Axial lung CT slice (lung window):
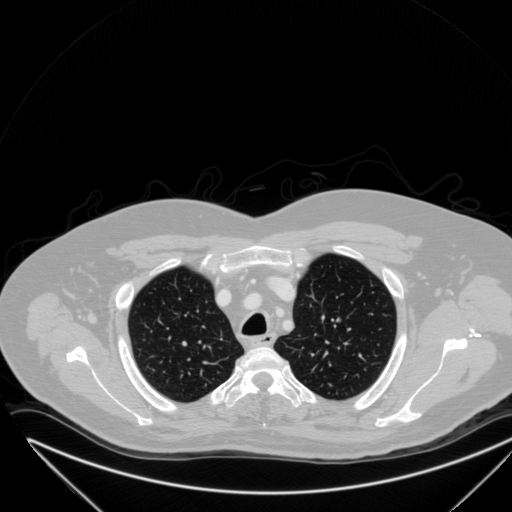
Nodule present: no